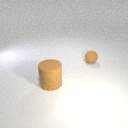
large brown rubber cylinder to the left of small brown rubber sphere